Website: apple
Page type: billing-address
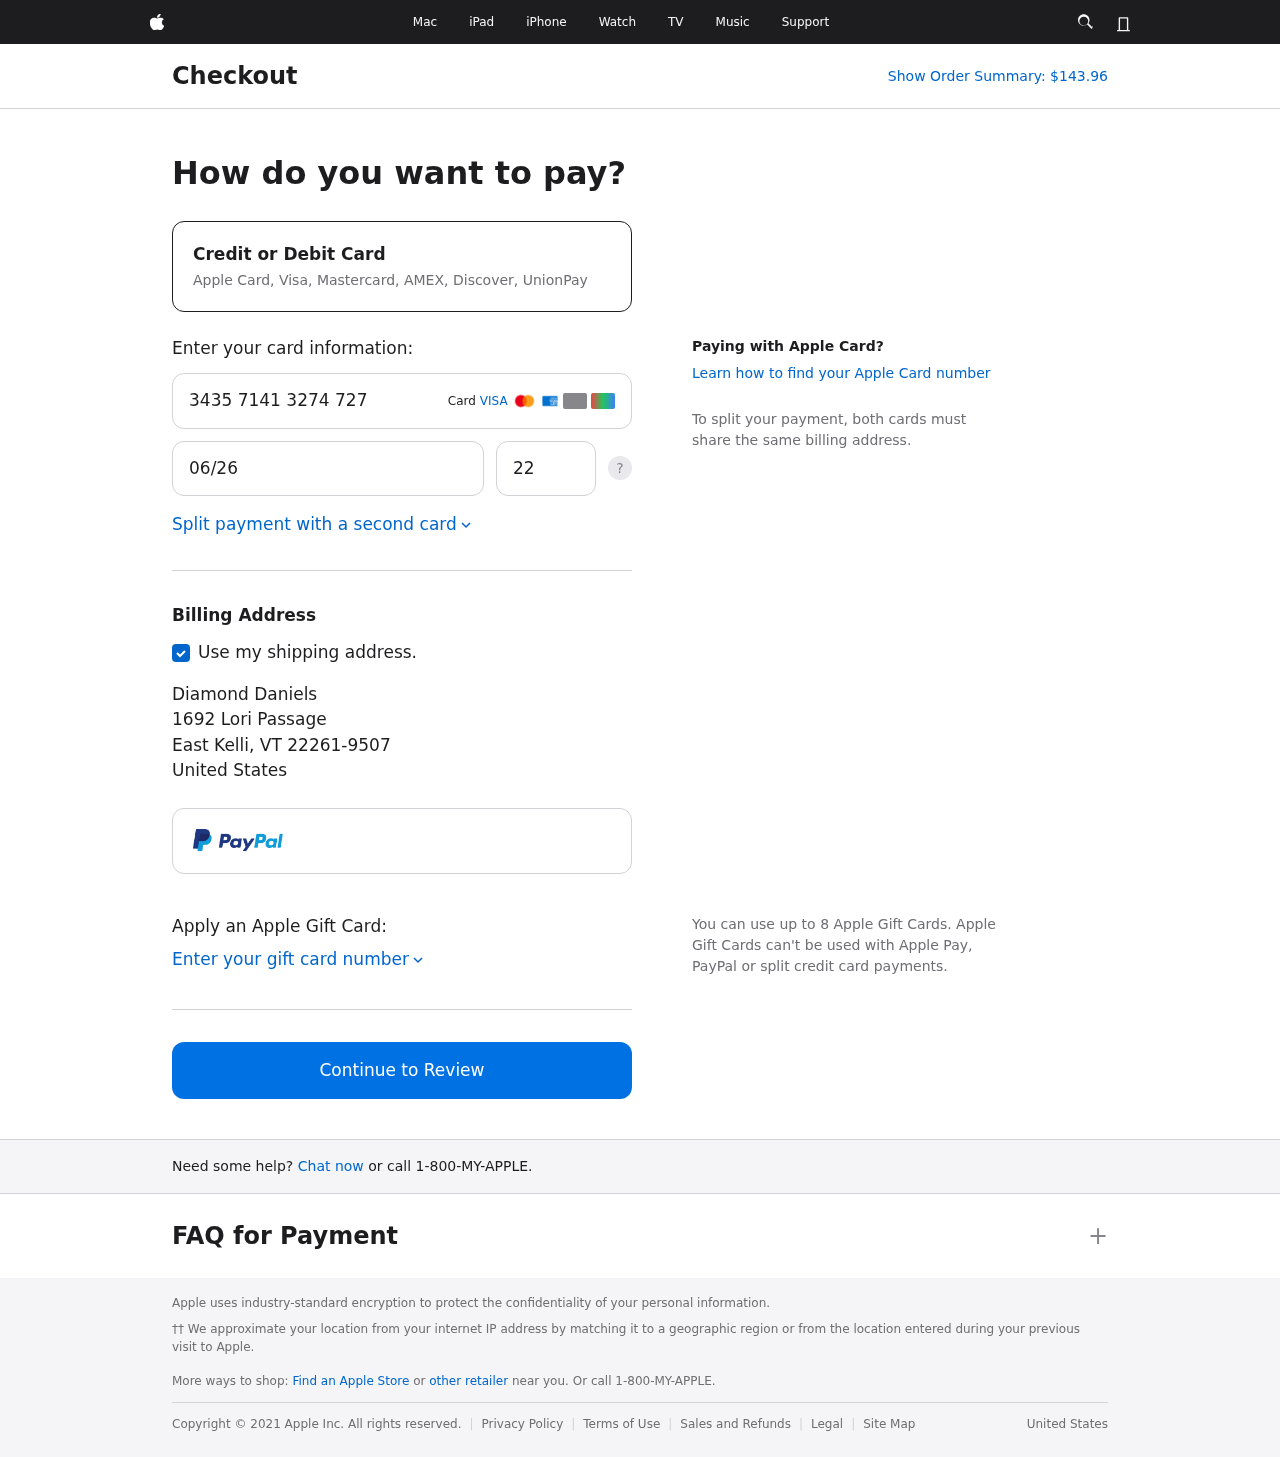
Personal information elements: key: PII_CARD_CVV
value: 2224
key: PII_CARD_EXPIRY
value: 06/26
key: PII_CARD_NUMBER
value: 3435 7141 3274 727
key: PII_CITY
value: East Kelli
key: PII_COUNTRY
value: United States
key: PII_FULLNAME
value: Diamond Daniels
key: PII_POSTCODE_FULL
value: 22261-9507
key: PII_STATE_ABBR
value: VT
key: PII_STREET
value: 1692 Lori Passage
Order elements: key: ORDER_TOTAL
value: Show Order Summary: $143.96